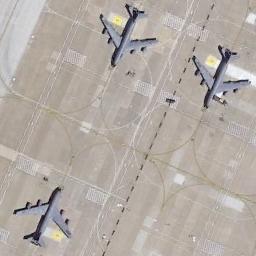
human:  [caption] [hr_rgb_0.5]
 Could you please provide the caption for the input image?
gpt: Three grey planes parked on the light grey ground .

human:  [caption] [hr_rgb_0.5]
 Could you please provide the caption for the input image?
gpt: Three airplanes are parked on the open place .

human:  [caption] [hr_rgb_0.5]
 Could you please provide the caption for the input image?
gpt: There are three gray planes of the same size in a clearing .

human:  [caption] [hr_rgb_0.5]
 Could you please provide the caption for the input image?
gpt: Three gray planes parked in different directions on the airport .

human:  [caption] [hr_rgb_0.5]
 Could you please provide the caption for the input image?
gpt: Three planes are on marked ground .